Aerial crown-view tile of a tropical tree (Barro Colorado Island, Panama), acquired 20241216:
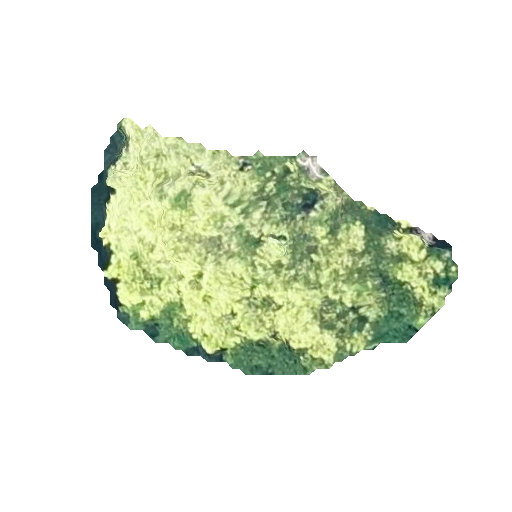
Species: Terminalia amazonia
GBIF accepted scientific name: Terminalia amazonica
Crown area: 90.573 m²